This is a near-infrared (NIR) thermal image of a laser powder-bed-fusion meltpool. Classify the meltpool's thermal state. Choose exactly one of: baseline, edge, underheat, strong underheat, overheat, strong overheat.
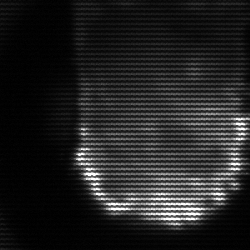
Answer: baseline